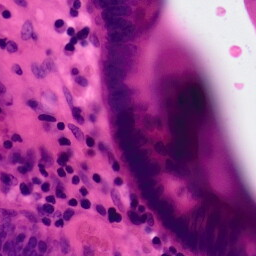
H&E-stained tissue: Colon